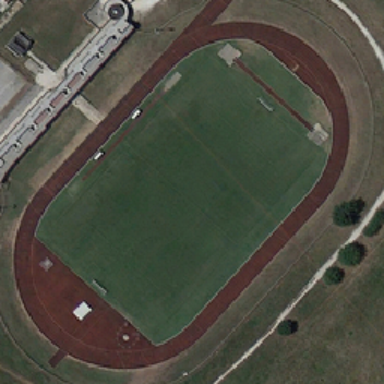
Outside the playground is a white road .